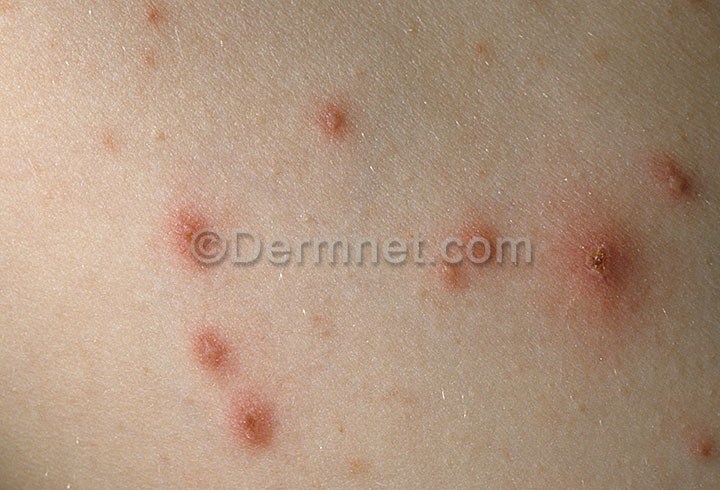
Disease: Warts Molluscum and other Viral Infections